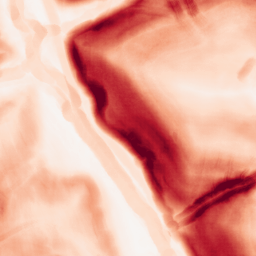
Category: morphological
Decomposition family: morphological_gradient
Decomposition parameters: size: 7
shape: disk
Upsampling method: sinc_hamming
Upsampling parameters: scale: 2
kernel_size: 4
Upsampling scale: 2